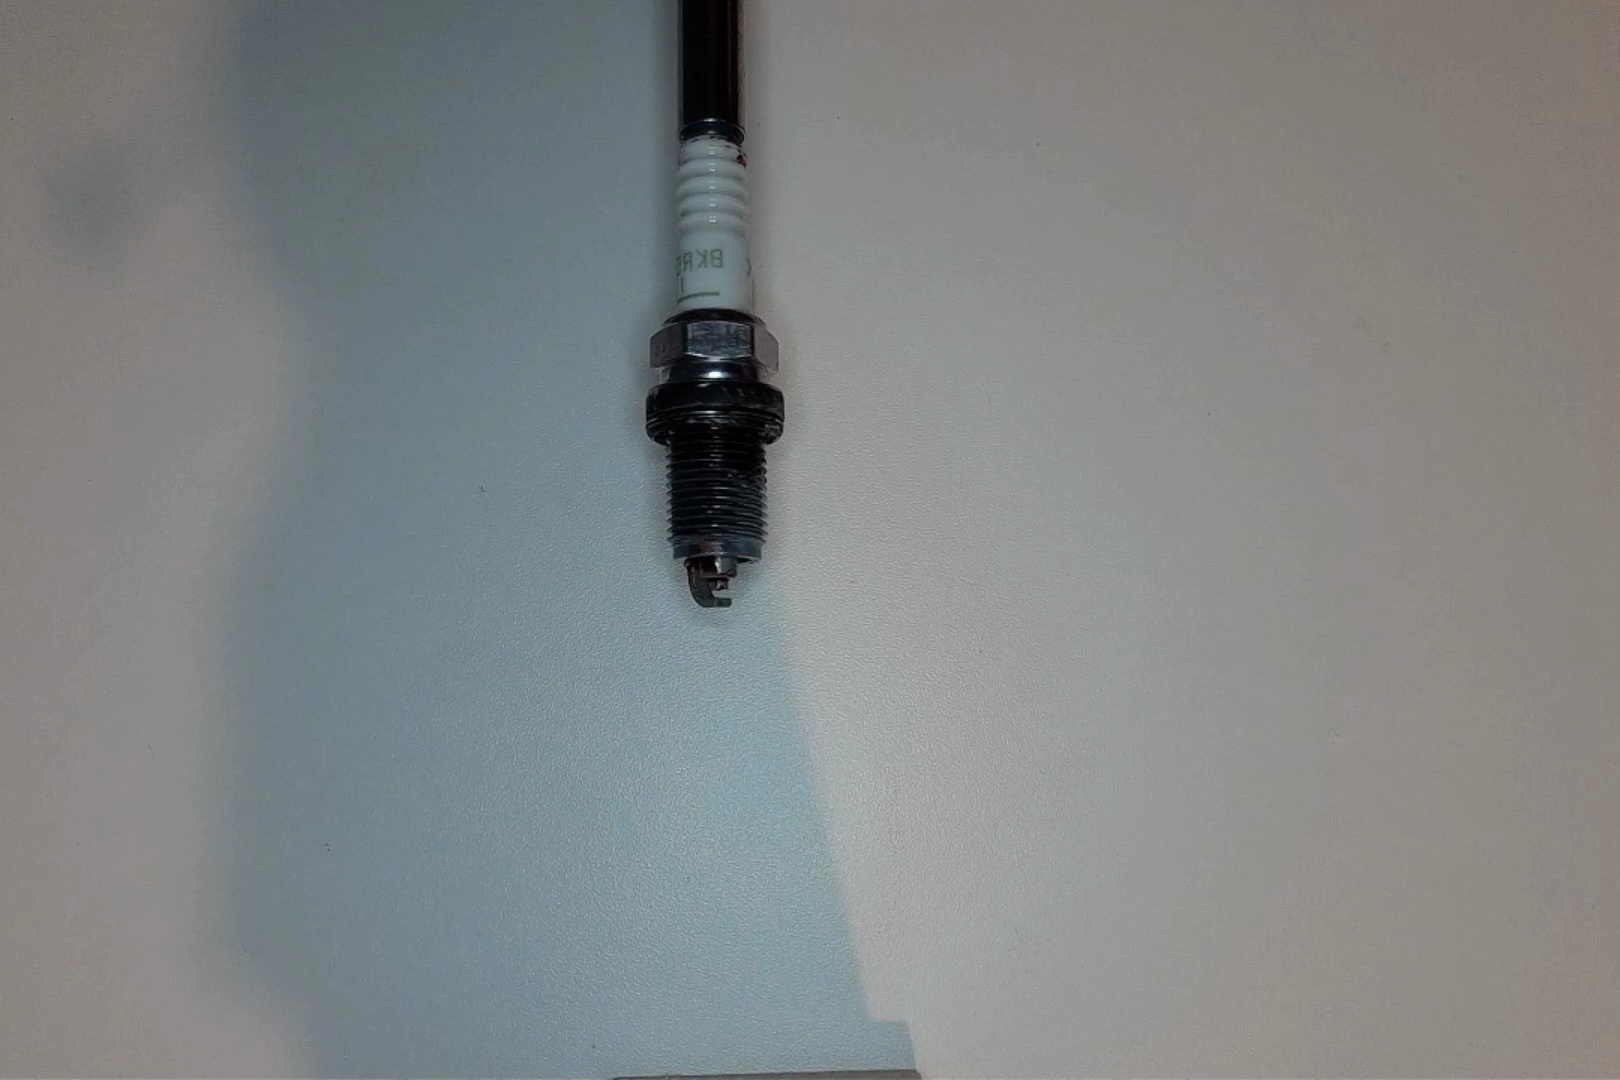
Label: anomaly